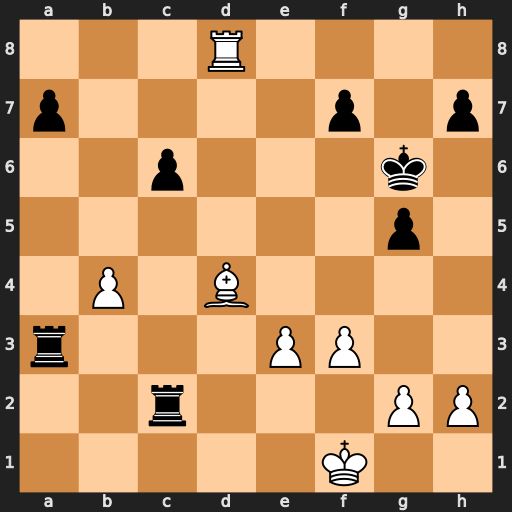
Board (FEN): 3R4/p4p1p/2p3k1/6p1/1P1B4/r3PP2/2r3PP/5K2
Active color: w
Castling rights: -
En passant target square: -
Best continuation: Rd6+ f6 Rxf6+ Kg7 Rxc6+